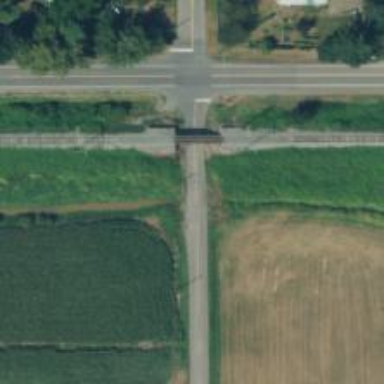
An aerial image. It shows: Railway bridge.